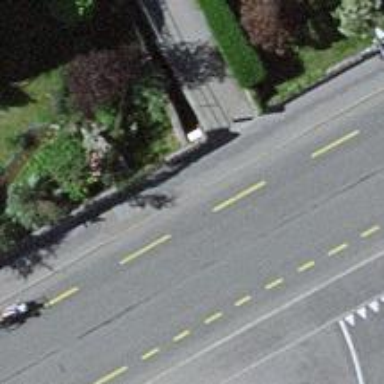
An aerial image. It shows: Sidewalk along the footway.